Chest X-ray. View position: PA
Patient age: 17
Patient sex: M
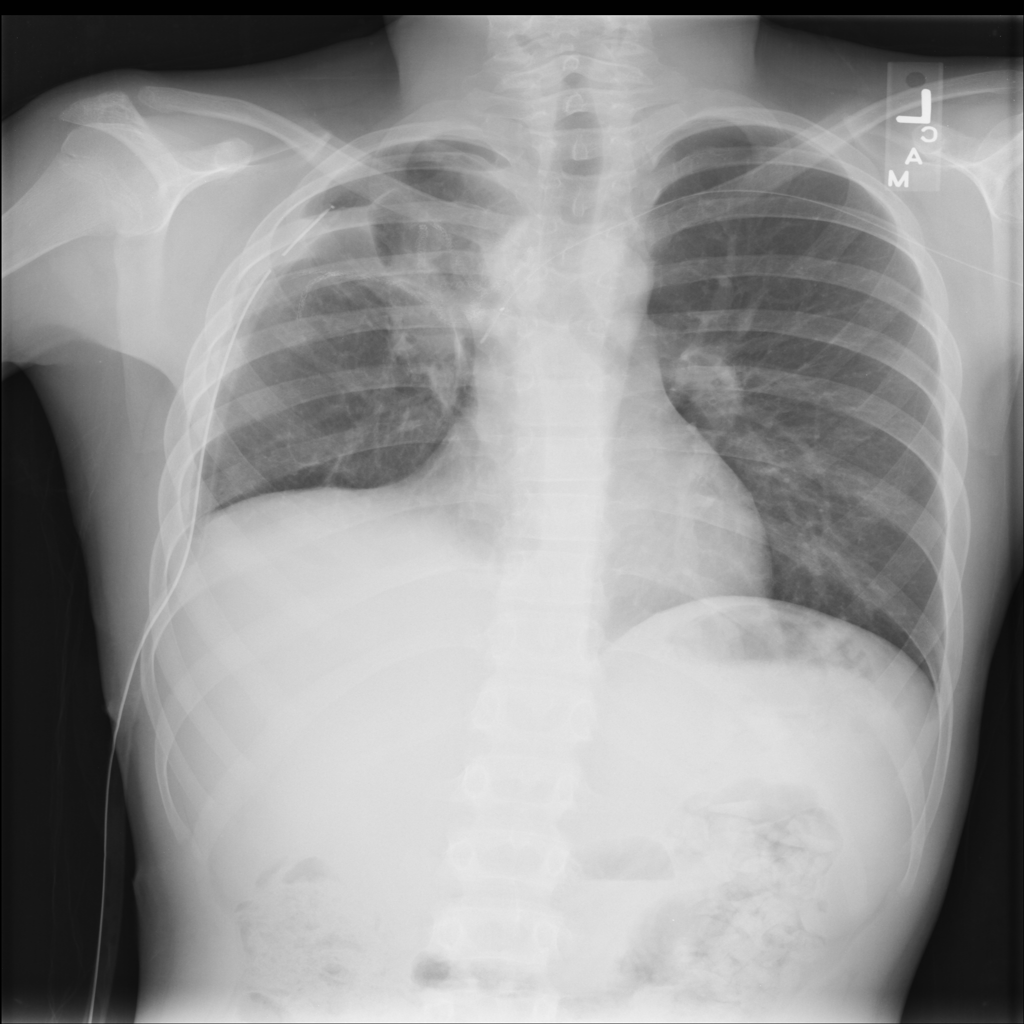
Finding: Pneumothorax